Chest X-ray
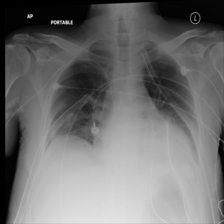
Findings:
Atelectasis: positive
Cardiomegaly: negative
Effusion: negative
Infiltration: positive
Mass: negative
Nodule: negative
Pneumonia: negative
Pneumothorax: negative
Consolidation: negative
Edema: negative
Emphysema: negative
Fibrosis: negative
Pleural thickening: negative
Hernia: negative